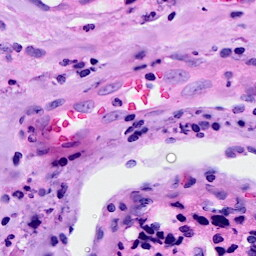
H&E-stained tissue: Breast